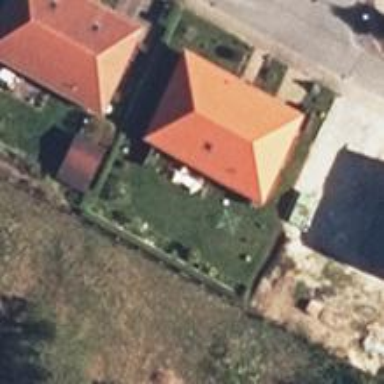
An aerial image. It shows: Red house with hipped roof.